Field crop: maize
Growth stage: 2
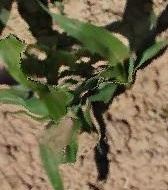
Species: maize